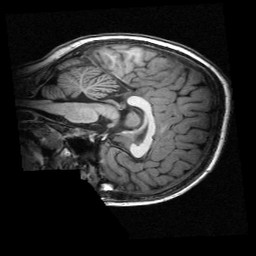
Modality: T1w
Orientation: sagittal
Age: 9
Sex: female
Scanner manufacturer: siemens
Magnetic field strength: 3 T
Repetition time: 2.3 s
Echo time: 0.00336 s